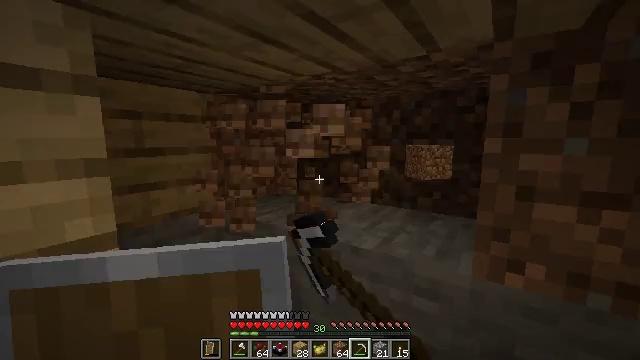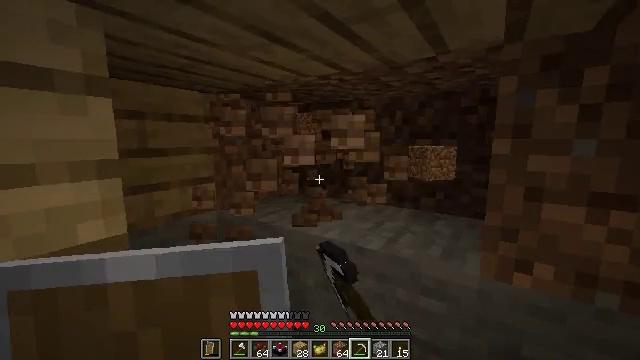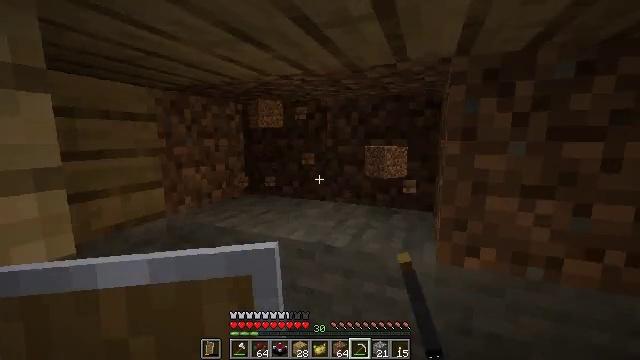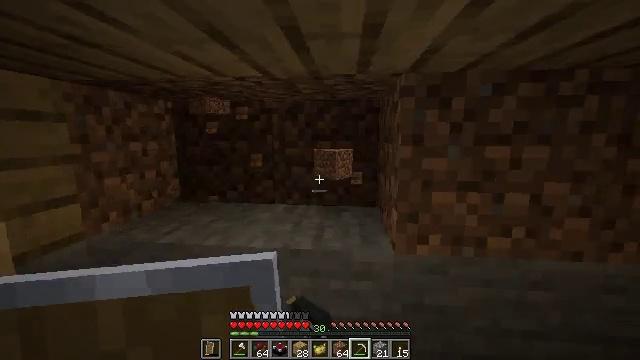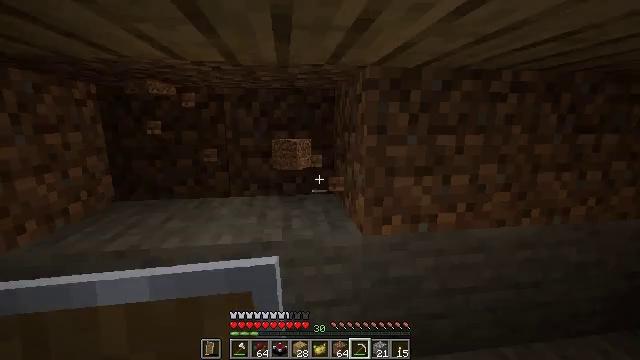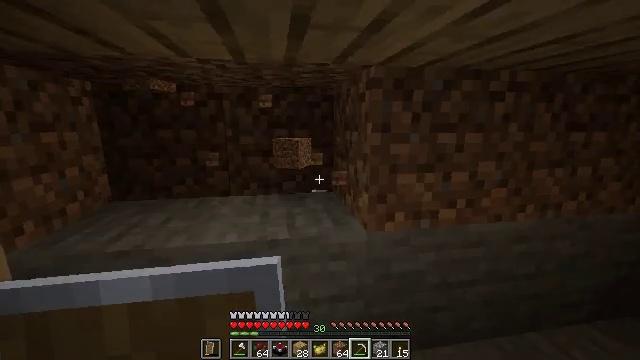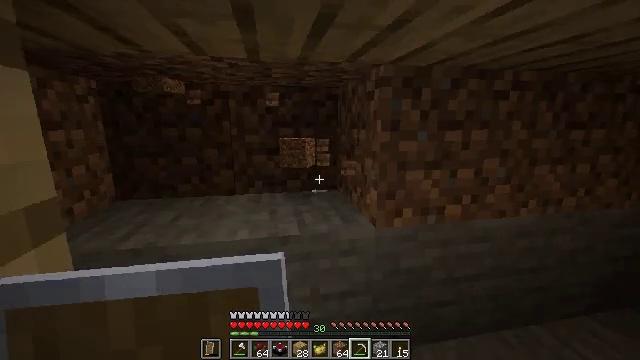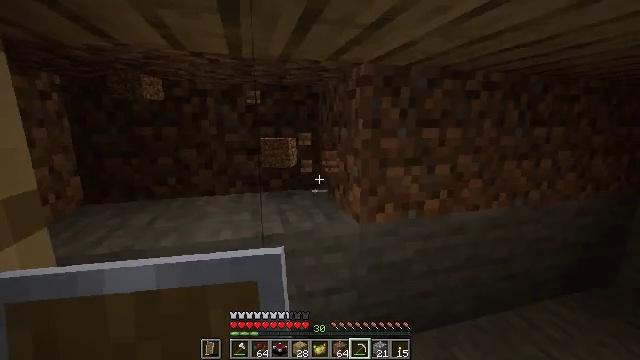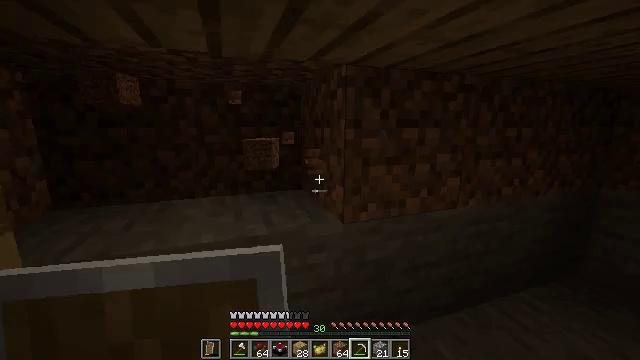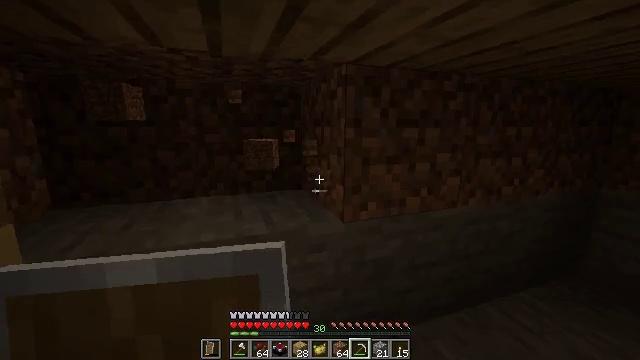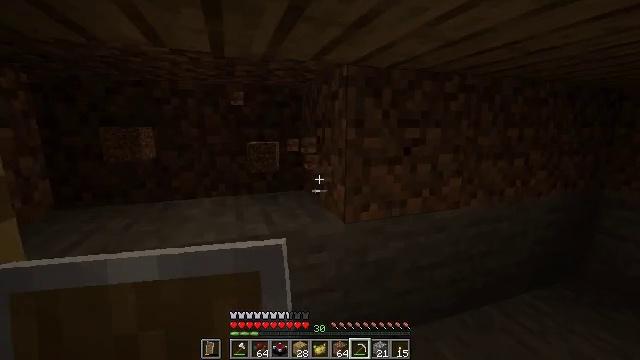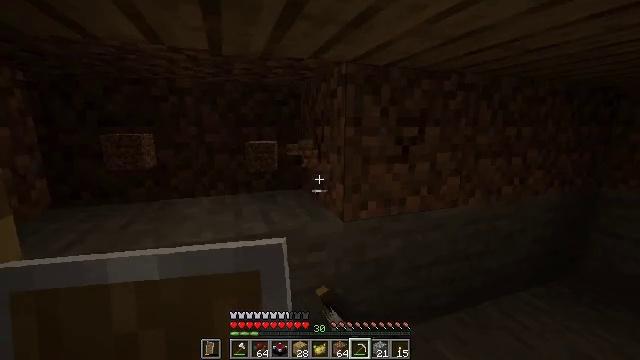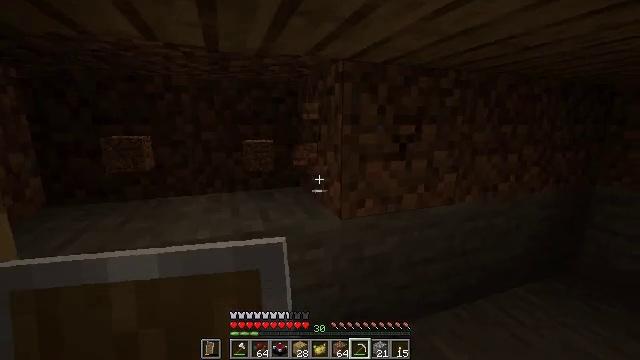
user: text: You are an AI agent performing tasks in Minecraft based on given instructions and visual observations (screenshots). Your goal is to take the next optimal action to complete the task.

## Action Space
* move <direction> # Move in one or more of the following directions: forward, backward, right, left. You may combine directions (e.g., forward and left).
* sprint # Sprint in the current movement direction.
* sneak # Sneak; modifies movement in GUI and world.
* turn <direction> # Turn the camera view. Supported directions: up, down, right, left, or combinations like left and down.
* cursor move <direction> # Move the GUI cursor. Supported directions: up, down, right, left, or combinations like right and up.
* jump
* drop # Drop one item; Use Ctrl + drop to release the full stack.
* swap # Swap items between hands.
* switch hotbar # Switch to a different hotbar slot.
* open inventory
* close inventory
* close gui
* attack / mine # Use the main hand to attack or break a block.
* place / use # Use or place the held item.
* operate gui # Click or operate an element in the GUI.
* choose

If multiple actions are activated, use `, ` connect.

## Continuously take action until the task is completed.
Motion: motion action
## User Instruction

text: Mine the wall torch to remove it.
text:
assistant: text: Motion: move left, attack / mine
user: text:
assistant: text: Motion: move left, turn right, attack / mine
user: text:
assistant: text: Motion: move left, turn right
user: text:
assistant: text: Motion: move left, turn right and down, attack / mine
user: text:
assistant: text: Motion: turn right, attack / mine
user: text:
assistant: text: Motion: turn right, attack / mine
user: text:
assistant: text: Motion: turn right, attack / mine
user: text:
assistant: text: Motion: turn right, attack / mine
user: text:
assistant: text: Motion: attack / mine
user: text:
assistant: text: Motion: attack / mine
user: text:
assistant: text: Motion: attack / mine
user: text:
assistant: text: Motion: attack / mine
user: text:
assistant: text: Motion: attack / mine